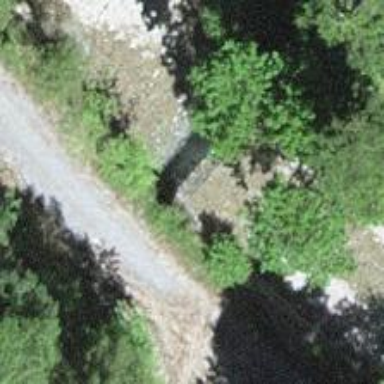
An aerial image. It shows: Culvert tunnel.